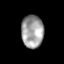
Tissue: prostate
Cell type: T cells
Senescence score: 0.3562
Nuclear area (px): 708
Mean DAPI intensity: 159.151